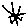
Label: star